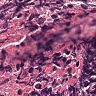
Metastatic tissue present: no